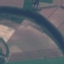
Land use / land cover class: River